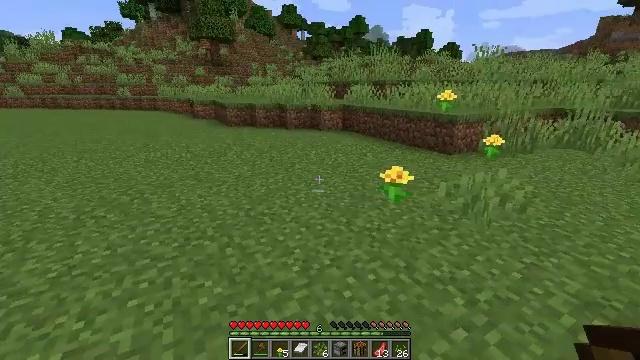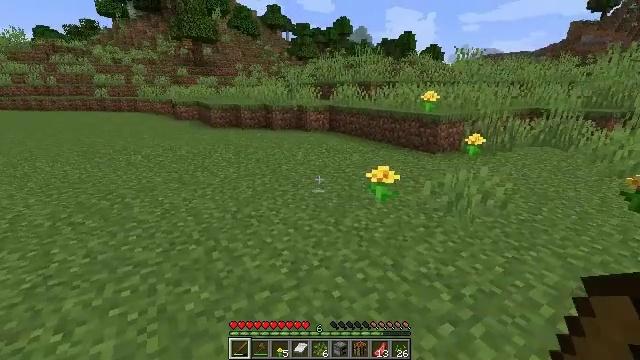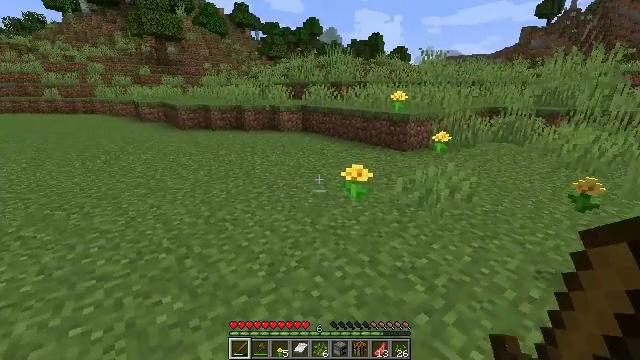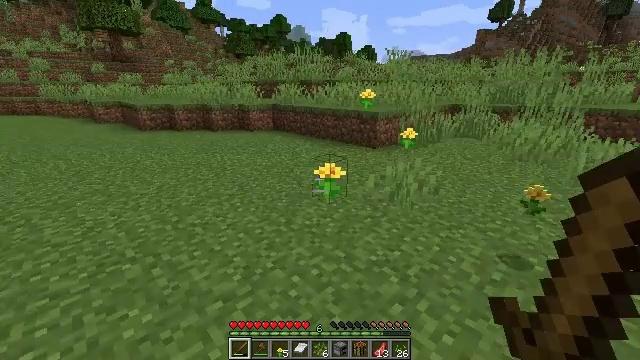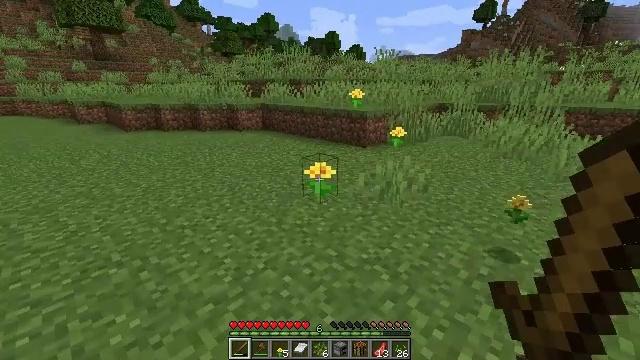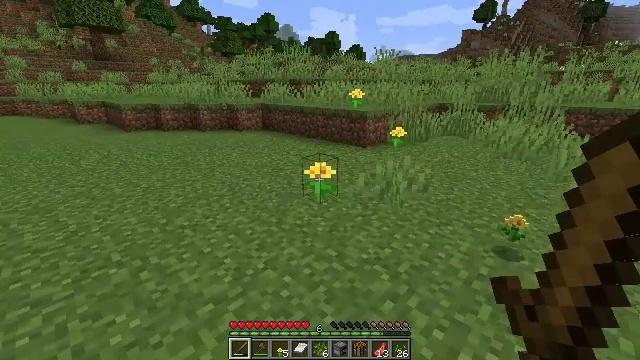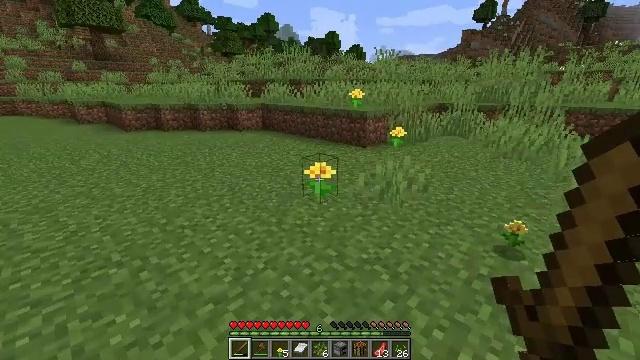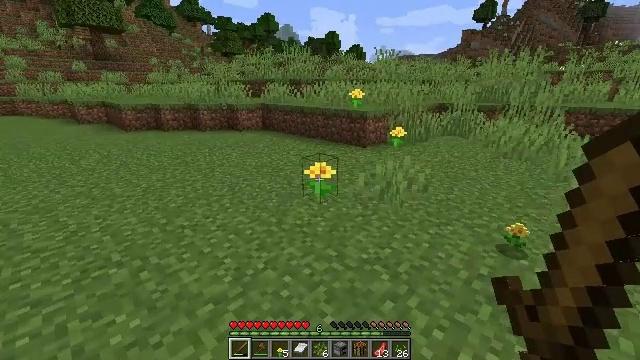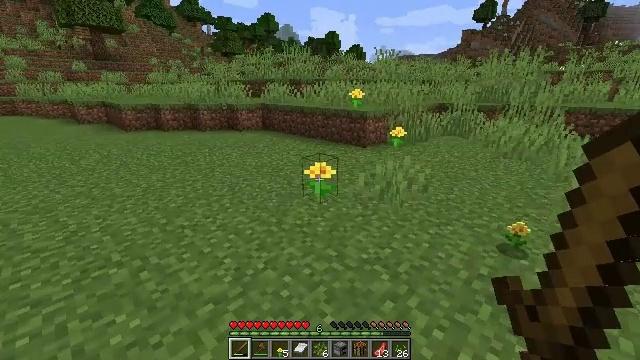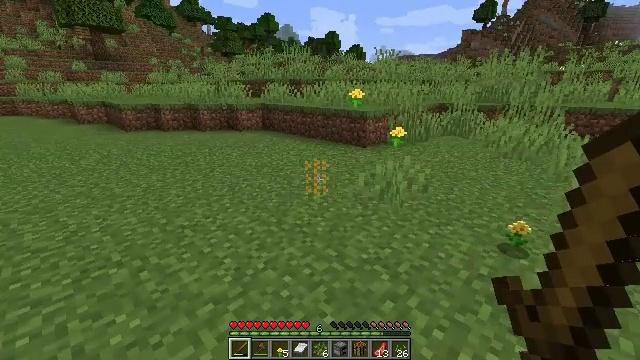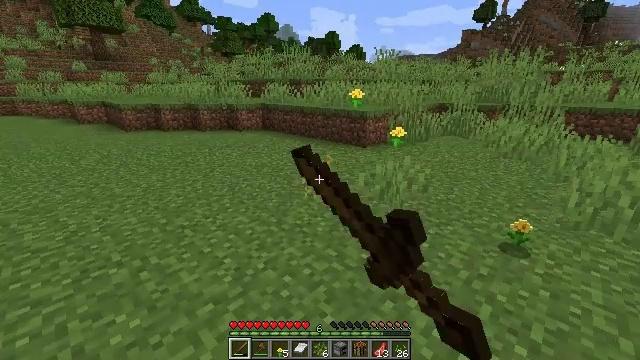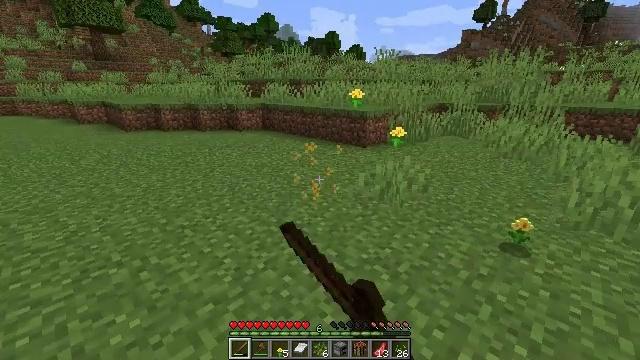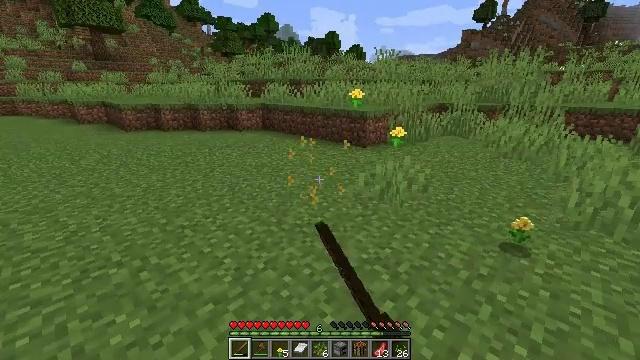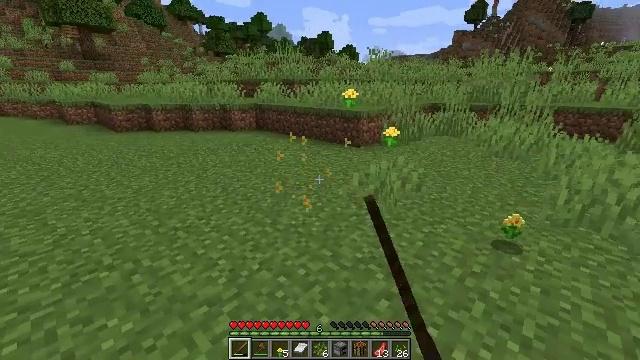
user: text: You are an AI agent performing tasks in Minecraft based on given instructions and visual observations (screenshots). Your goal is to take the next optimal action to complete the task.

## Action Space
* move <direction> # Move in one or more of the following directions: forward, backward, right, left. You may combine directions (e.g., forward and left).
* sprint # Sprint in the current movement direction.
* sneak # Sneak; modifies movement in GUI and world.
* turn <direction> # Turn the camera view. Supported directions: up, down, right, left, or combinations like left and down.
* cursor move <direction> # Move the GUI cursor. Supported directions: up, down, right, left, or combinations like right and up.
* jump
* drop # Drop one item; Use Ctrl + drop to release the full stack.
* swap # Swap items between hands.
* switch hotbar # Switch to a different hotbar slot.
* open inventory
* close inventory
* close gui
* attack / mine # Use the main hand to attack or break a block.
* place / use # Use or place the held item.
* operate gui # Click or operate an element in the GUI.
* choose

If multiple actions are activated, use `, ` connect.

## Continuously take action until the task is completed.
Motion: motion action
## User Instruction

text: Pick up the dandelion.
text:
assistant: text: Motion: turn right
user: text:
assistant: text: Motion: turn right
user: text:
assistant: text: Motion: turn right
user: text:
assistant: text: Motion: turn right
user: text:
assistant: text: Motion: no_op
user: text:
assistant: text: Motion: no_op
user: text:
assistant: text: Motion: no_op
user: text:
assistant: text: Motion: no_op
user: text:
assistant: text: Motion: attack / mine
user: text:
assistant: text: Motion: attack / mine
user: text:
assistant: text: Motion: attack / mine
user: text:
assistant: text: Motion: attack / mine
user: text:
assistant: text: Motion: turn right
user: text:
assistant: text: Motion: no_op